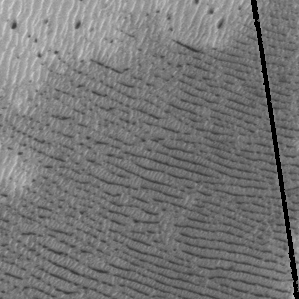
Label: frost